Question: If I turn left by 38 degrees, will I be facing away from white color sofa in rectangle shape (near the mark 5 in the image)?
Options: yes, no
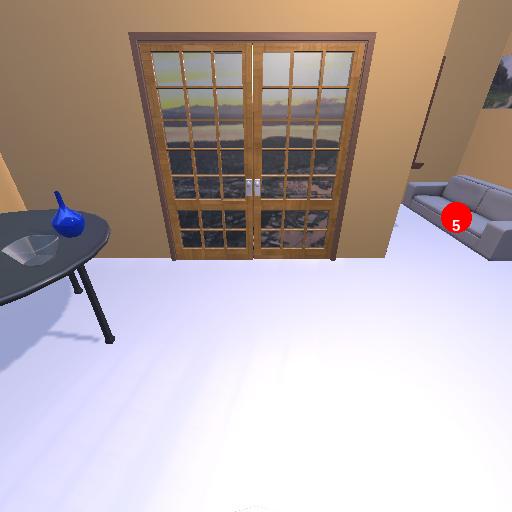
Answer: yes